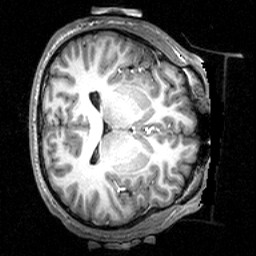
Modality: T1w
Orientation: axial
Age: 31
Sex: female